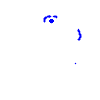
Particle: electron